高二 · 度量几何学
11. 某物流公司购买了一块长 $A M=30$ 米, 宽 $A N=20$ 米的矩形地形 $A M P N$, 规划建设占地如图中矩形 $A B C D$ 的仓库, 其余地方为道路和停车场, 要求顶点 $C$ 在地块对角线 $M N$ 上, $B, D$ 分别在边 $A M$, $A N$ 上, 假设 $A B$ 长度为 $x$ 米.

(1)要使仓库占地 $A B C D$ 的面积不少于 144 平方米, $A B$ 长度应在什么范围内?

(2)若规划建设的仓库是高度与 $A B$ 长度相同的长方体建筑, 问 $A B$ 长度为多少时仓库的库容最大? (墙体及楼板所占空间忽略不计)

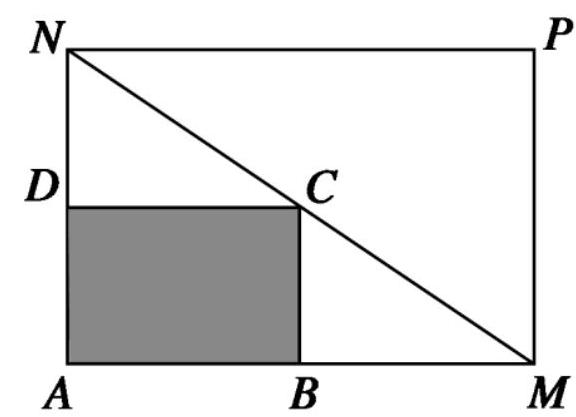
答案: ：解 (1)依题意三角形 NDC 与三角形 $N A M$ 相似,

$\therefore \frac{D C}{A M}=\frac{N D}{N A}$, 即 $\frac{x}{30}=\frac{20-A D}{20}, A D=20-\frac{2}{3} x$,矩形 $A B C D$ 的面积为 $S=20 x-\frac{2}{3} x^{2}$,定义域为 $0<x<30$,
要使仓库占地 $A B C D$ 的面积不少于 144 平方米,即 $20 x-\frac{2}{3} x^{2} \geqslant 144$,

化简得 $x^{2}-30 x+216 \leqslant 0$ ，解得 $12 \leqslant x \leqslant 18$,

$\therefore A B$ 长度应在 $[12,18]$ 内.

(2)仓库体积为 $V=20 x^{2}-\frac{2}{3} x^{3}(0<x<30)$

$V^{\prime}=40 x-2 x^{2}=0$, 得 $x=0$, 或 $x=20$,

当 $0<x<20$ 时 $V^{\prime}>0$; 当 $20<x<30$ 时 $V^{\prime}<0$,

$\therefore x=20$ 时 $V$ 取最大值 $\frac{8000}{3}$ 米 3 ,

即 $A B$ 长度为 20 米时仓库的库容量最大.